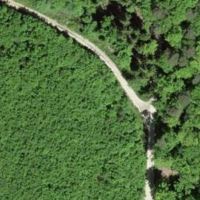
EUNIS habitat code: 25
Species observed at this site:
Achillea millefolium